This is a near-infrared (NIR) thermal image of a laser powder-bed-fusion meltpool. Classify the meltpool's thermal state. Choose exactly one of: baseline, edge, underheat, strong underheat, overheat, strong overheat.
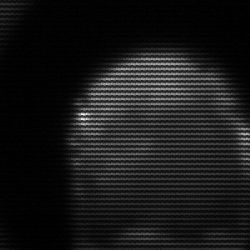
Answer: edge